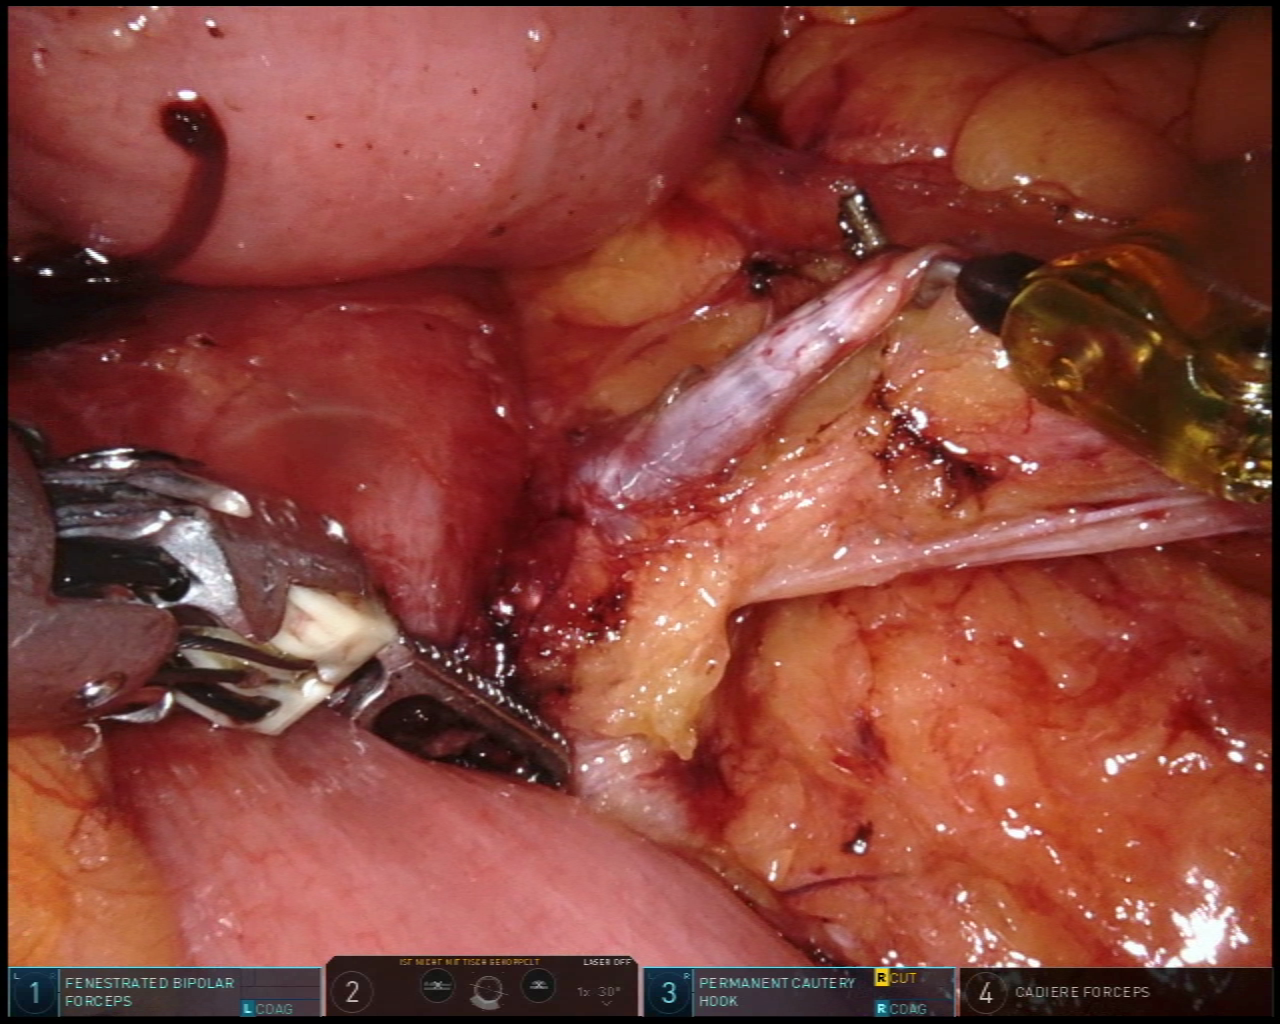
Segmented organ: intestinal_veins
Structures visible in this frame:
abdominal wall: no
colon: yes
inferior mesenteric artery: no
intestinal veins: yes
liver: no
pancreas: no
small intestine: yes
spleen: no
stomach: no
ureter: no
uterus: no
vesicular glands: no